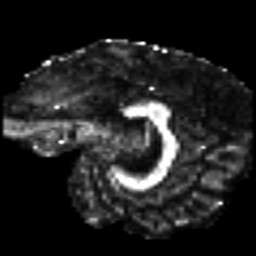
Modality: FA
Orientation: sagittal
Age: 30
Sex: female
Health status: ill
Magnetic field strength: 3 T
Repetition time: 8.4 s
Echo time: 0.0926 s